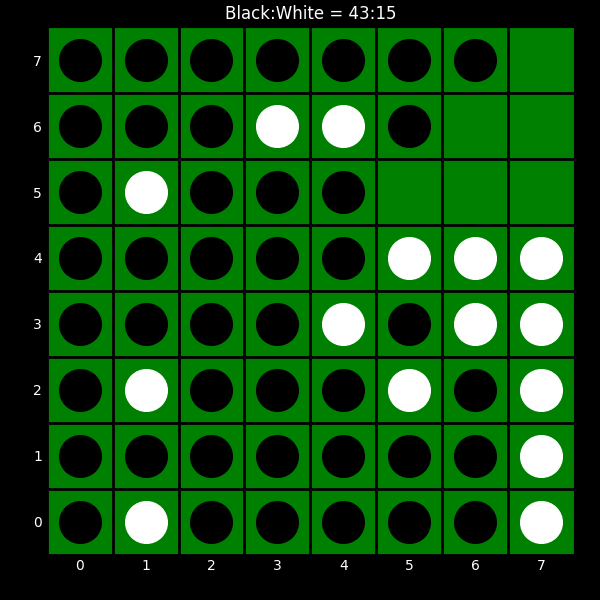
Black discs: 43
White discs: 15